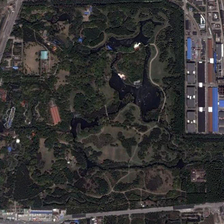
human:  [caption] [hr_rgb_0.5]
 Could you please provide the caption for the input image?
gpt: many green trees and a river are in a park near some buildings .

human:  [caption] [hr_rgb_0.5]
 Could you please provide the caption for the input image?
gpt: many green trees and a river are in a park near some buildings .

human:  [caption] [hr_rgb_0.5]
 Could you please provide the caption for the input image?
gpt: many green trees and a river are in a park near some buildings .

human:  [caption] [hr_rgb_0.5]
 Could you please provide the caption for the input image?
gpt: many green trees and a river are in a park near some buildings .

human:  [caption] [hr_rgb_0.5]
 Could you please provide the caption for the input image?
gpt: many green trees and a river are in a park near some buildings .